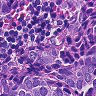
Metastatic tissue present: yes